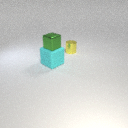
large cyan rubber cube in front of small yellow metal cylinder